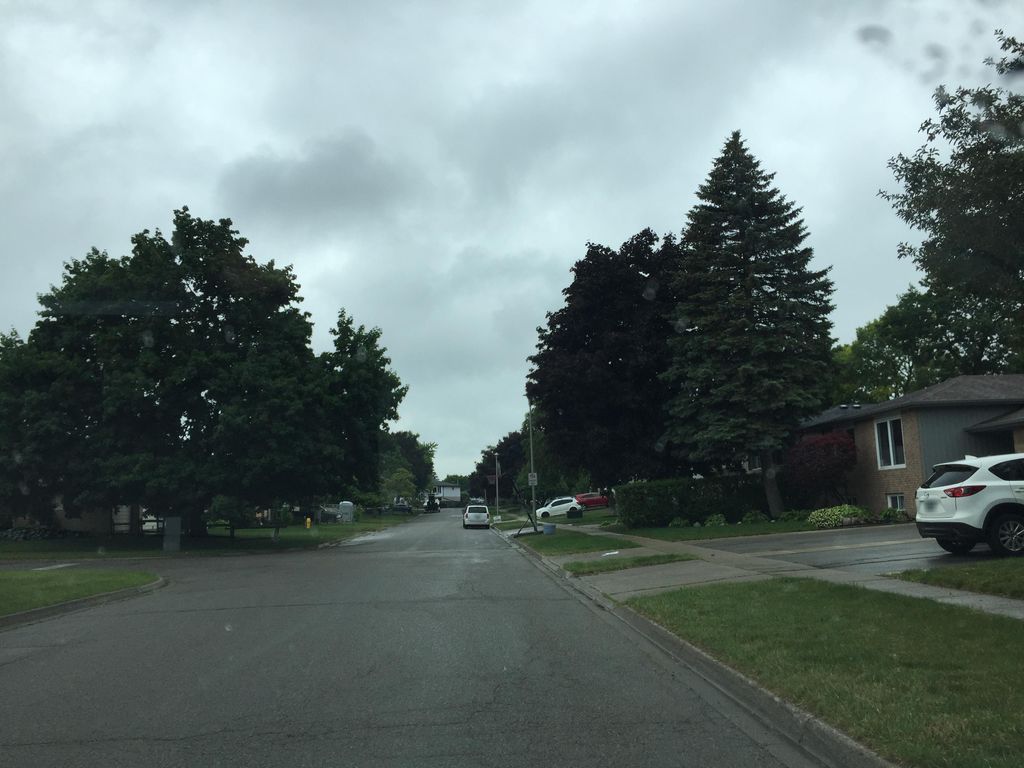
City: kitchener-waterloo